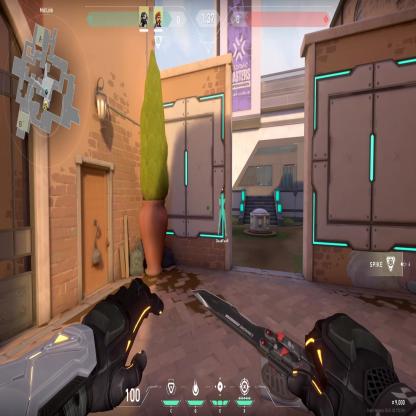
Label: teammate